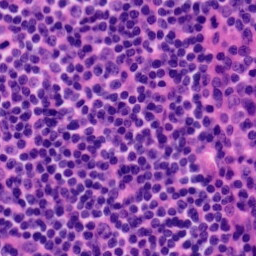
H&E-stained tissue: Tonsil